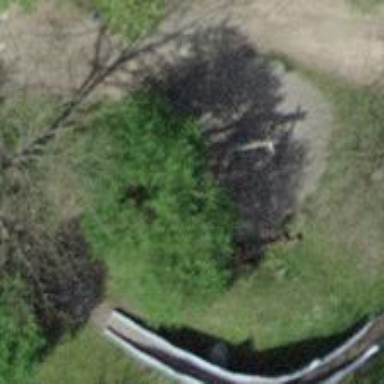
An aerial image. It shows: Playground featuring basket swing.